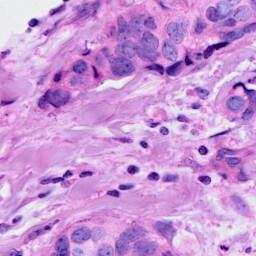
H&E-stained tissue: Breast